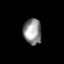
Tissue: lung
Cell type: Epithelial cells
Senescence score: 0.1315
Nuclear area (px): 459
Mean DAPI intensity: 144.593